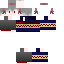
A female human skin with medium skin, wearing brown long hair dressed in a blue hoodie and blue pants, featuring a closed mouth.